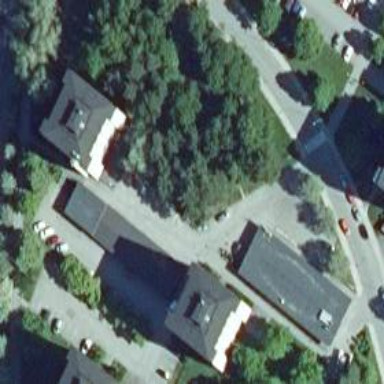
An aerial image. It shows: Neighborhood.